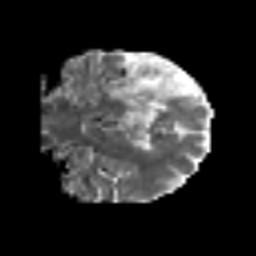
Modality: MD
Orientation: coronal
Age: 64
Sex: male
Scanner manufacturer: siemens
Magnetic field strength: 3 T
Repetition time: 6.1 s
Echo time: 0.101 s